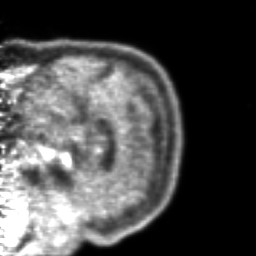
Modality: PET
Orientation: sagittal
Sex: male
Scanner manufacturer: ge